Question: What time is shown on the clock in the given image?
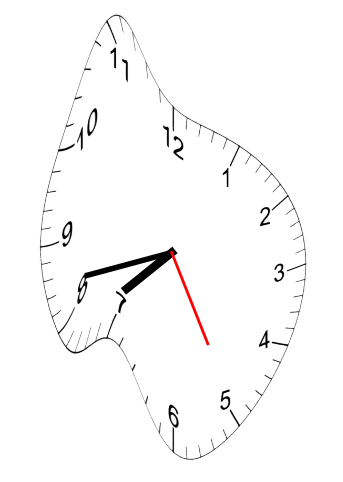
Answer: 07:42:25